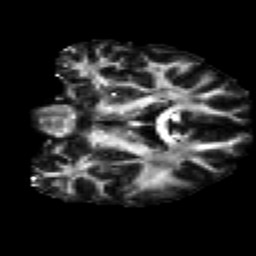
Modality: FA
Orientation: coronal
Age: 33
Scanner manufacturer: siemens
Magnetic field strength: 3 T
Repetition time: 2.2 s
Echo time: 0.084 s